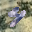
Label: 4